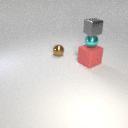
small gray metal cube above small cyan metal sphere